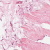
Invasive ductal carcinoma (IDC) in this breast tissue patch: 0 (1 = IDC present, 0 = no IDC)